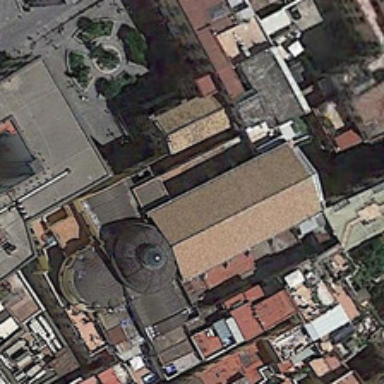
Located in the center of the square is white church .